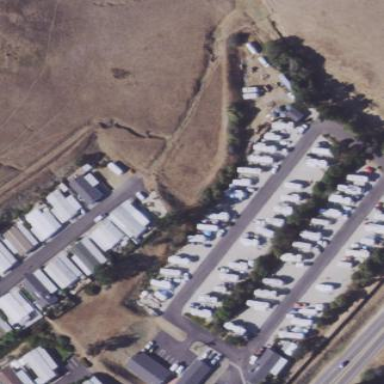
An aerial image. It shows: Caravan site for tourism.